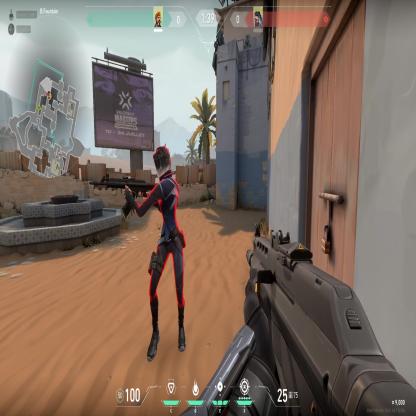
Label: enemy